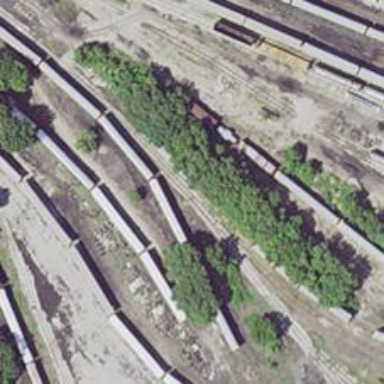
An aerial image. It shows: Railway yard used for servicing trains.